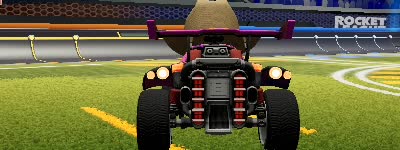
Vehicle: octane